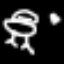
Label: frog